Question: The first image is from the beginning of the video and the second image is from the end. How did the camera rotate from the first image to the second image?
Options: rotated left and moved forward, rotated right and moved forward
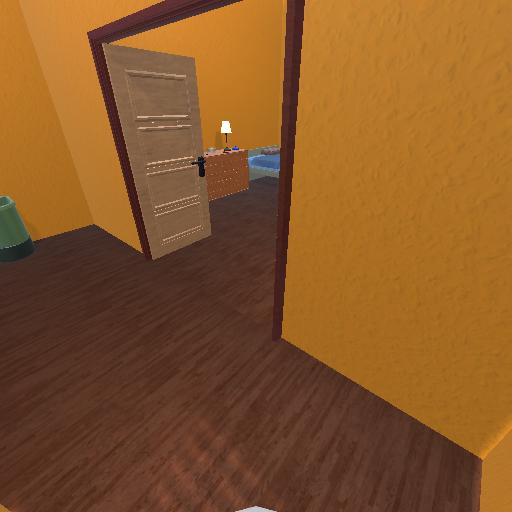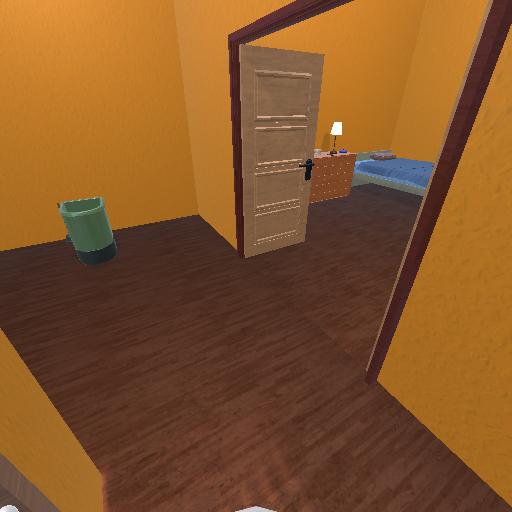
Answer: rotated left and moved forward